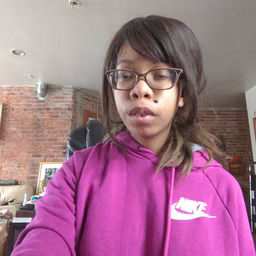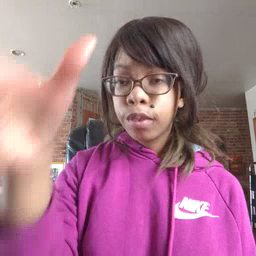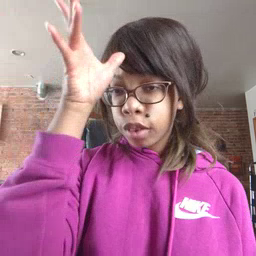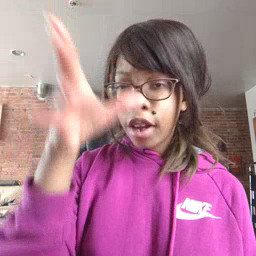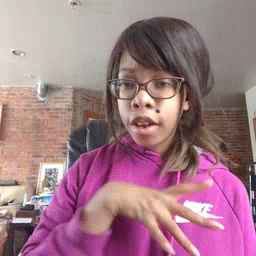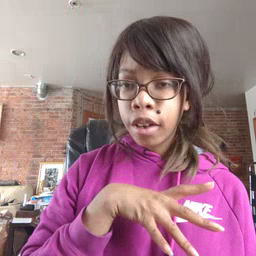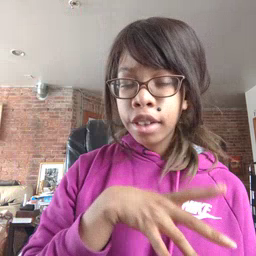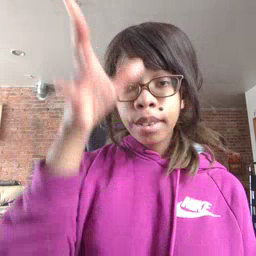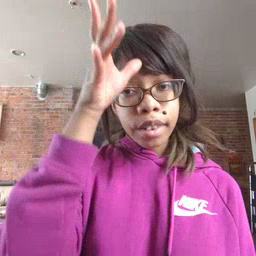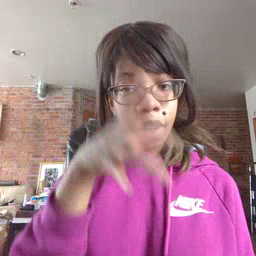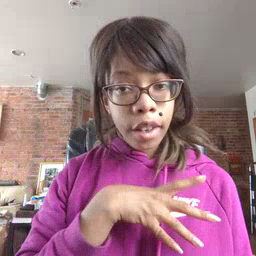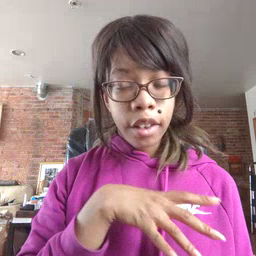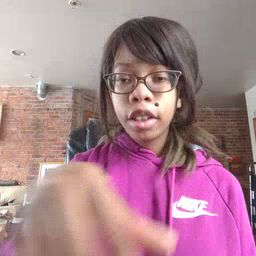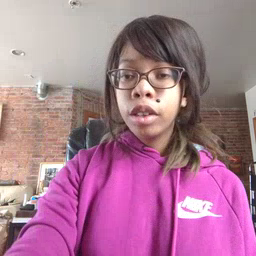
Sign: man